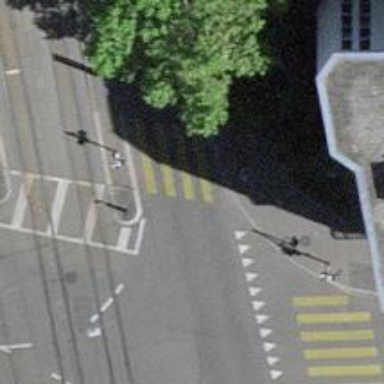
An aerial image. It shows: Pedestrian crossing with traffic signals.